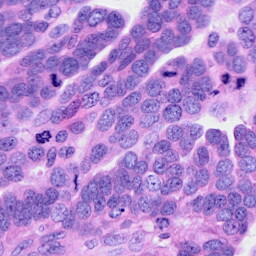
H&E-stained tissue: Ovarian